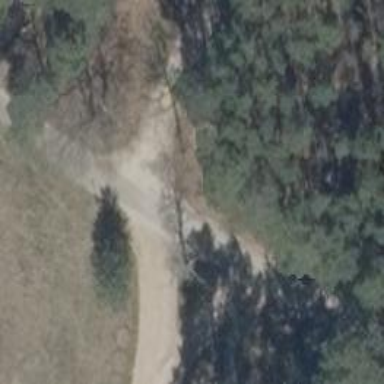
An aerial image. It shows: Service road with sand surface.